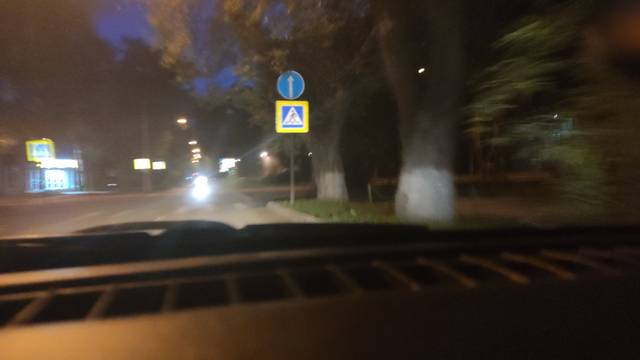
Region: Russia
Coordinates: 58.011, 56.285